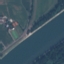
Label: River